Question: I have a table 'Employees' but here I have duplicated names and I would like to keep just one of the duplicate names (the one that has the biggest ID), and for the other ones, I need to change the 'isValid' status to 0.

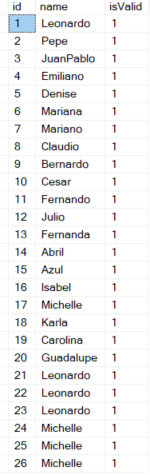
Answer: Use 'update':
'''
with toupdate as (
select e.*, max(id) over (partition by name) as max_id
from employees
)
update toupdate
set isvalid = (case when id = max_id then 1 else 0 end);
'''
You can also use a 'where', if you know that all the 'isvalid' flags are set to '1':
'''
update toupdate
set isvalid = 0
where id < max_id;
'''